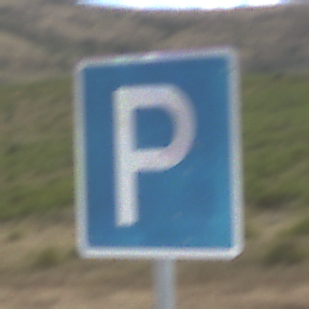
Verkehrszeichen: Parken
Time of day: Midday
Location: Outdoor (Nature)
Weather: PartlyCloudy
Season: NotSpecified
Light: Natural